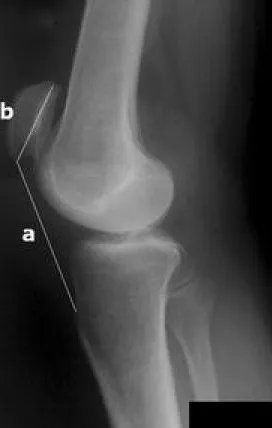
The Insall/Salvati ratio /b = length of patella tendon/to length of patella) improved from 1.9 preoperatively.
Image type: radiology (x_ray)